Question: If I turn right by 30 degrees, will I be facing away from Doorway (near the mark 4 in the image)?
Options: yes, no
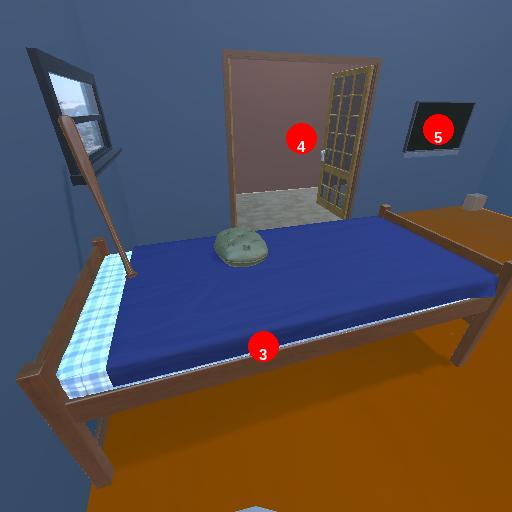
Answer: yes